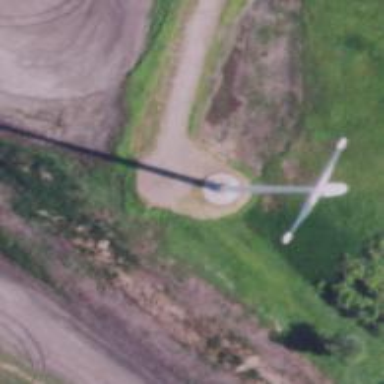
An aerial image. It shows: Wind generator powered by wind. The generator type is horizontal axis and it uses wind turbines.